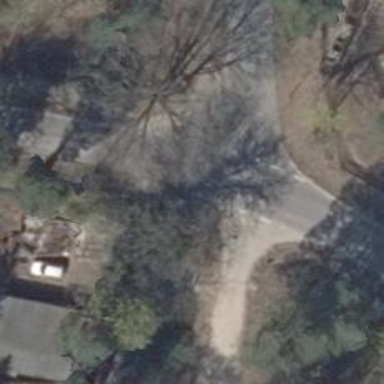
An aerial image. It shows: Unmarked crossing on the road.